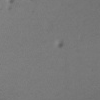
Atmospheric dust classification: not_dusty